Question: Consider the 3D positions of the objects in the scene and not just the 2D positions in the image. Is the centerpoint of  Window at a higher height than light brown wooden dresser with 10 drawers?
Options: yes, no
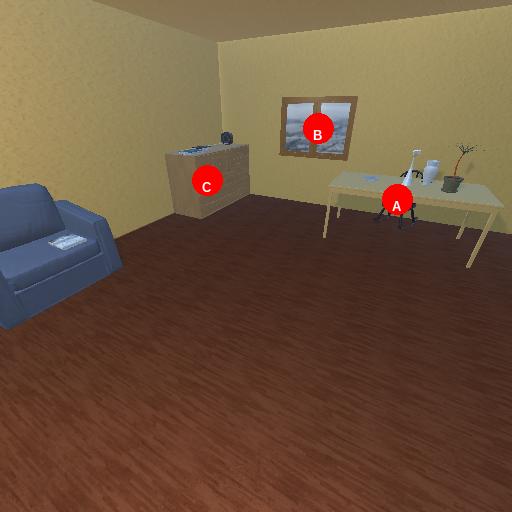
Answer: yes